Field crop: tomato
Growth stage: 1
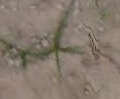
Species: cyperus